Field crop: tomato
Growth stage: 1
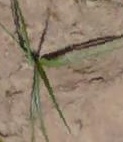
Species: cyperus